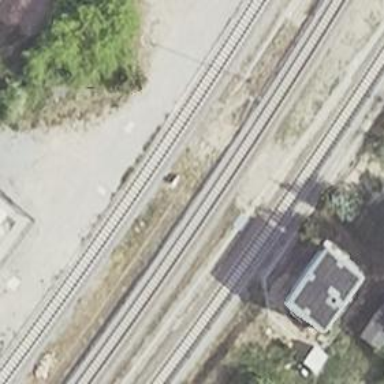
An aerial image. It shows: Siding service on electrified light rail railway.